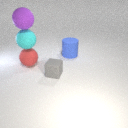
large red rubber sphere to the left of large blue rubber cylinder